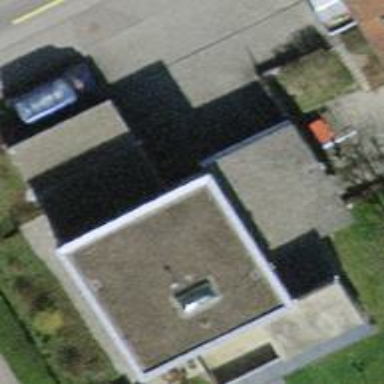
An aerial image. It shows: Garage.